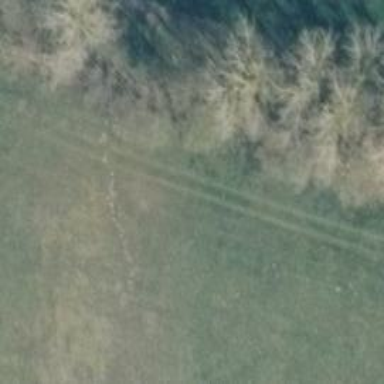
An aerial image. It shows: Track with grade5 tracktype.